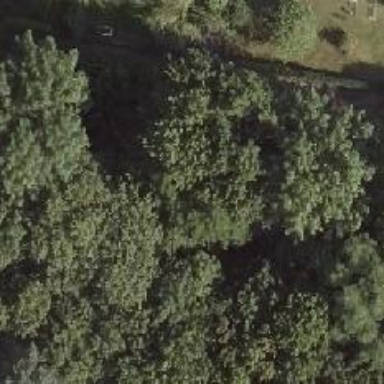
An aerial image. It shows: Abandoned railway embankment running alongside historic footway.